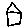
Label: house